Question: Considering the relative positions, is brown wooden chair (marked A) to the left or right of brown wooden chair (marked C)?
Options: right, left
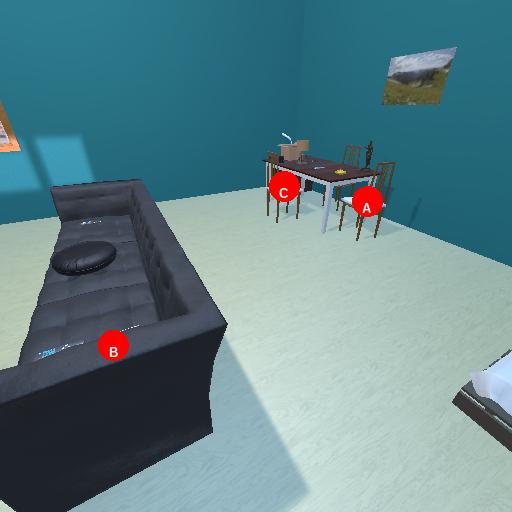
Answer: right